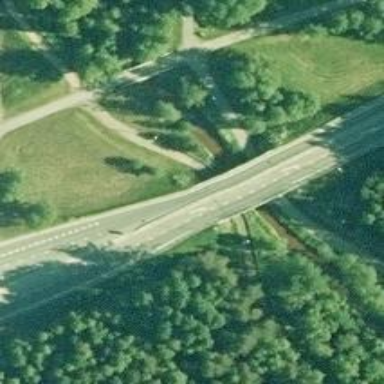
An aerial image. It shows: Secondary road crossing bridge.